Question: I am trying to write a small program to reverse the first n characters of the text in a file. I wrote this::
'''
void getdata(FILE *fp)
{
char ch;
printf("Enter text::
");
while((ch=getchar())!=EOF)
fputc(ch,fp);
}
void printdata(FILE *fp)
{
char ch;
while((ch=fgetc(fp))!=EOF)
putchar(ch);
}
void reverse(FILE *fp, int n)
{
char ch[20];
for( int i=0;i<n;++i)
ch[i]=fgetc(fp);
rewind(fp);
printf("%.*s
",n,ch); //printing the string
while(n--)
fputc(ch[n-1],fp);
}
int main()
{
FILE *fp;
int n;
fp=fopen("music.txt","w+");
getdata(fp);
rewind(fp);
printf("Number of chars to reverse:: ");
scanf("%d",&n);
reverse(fp,n);
rewind(fp);
printf("After reversing text is::
");
printdata(fp);
fclose(fp);
return 0;
}
'''
And the output is

Where am i going wrong? Why is there a 'u' ?
: I could get it work by replacing the while loop with
'''
for( int i=0;i<n;++i)
fputc(ch[n-1-i],fp);
'''
But what is the fault in the while?
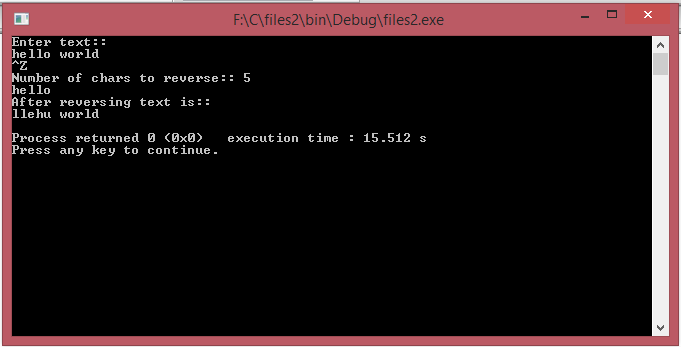
Answer: The fault in your while is that first loop decrement 'n'. In your use case 'n' start from '4' instead of '5'. Then the you assign the char at 'n-1', that means that the 'n' has to start from '5'. At the end your loop is '4' time long instead of '5'.
Change
'''
while(n--)
fputc(ch[n-1],fp);
'''
to
'''
do
{
fputc(ch[n-1],fp);
}while(--n);
'''
Another little thing. Your reverse function is not checking that n passed cannot be > of ch length, in your case 20.